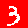
Digit: 3